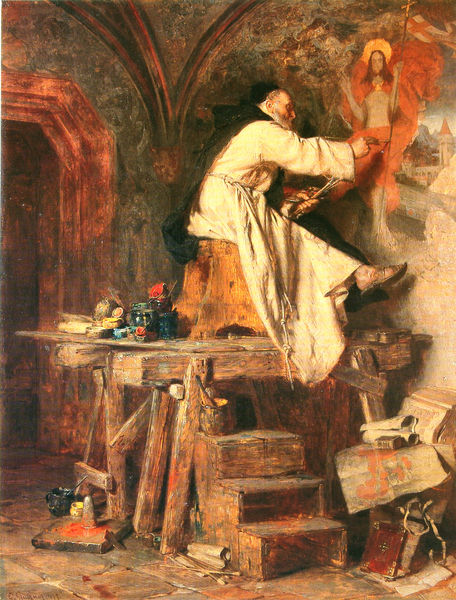
Titel: Einst
Künstler: Eduard von Grützner
Standort: Dachau
Institution: Schloss Haimhausen, Gemälde-Cabinett-Unger
Schlagwörter: dunkel, fuß, gemälde, mann, schatten, umhang, weiß, landschaft, ocker, sitzen, braun, bunt, hell, holz, licht, orange, raum, schwarz, stuhl, szene, tisch, tür, gürtel, rot, beige, hochformat, malerei, alt, bart, wand, architektur, bibel, falten, rahmen, stein, bild, bildnis, portrait, porträt, kirche, boden, geistlicher, gewand, gold, interieur, kutte, mantel, sitzend, stoff, decke, innen, arbeit, genre, engel, beine, bein, füße, bücher, papier, ecke, bogen, alter mann, fahne, flagge, farben, farbe, türe, hocker, schemel, ölgemälde, leiter, treppe, holzboden, wandgemälde, wandmalerei, atelier, maler, lciht, stuck, balken, stufen, überwurf, gestell, kordel, bretter, podest, freude, tor, bögen, fussboden, eingang, keller, nische, treppenstufen, gerüst, gewölbe, buch, seil, künstler, fliesen, für, kittel, kiste, habit, schuh, kunst, malen, pinsel, inneres, kreuzrippen, sandale, heiligenschein, handwerk, werkzeug, putz, nimbus, christus, christusfigur, jesus, jesus christus, christlich, fresken, mönch, erscheinung, fresko, malutensilien, künstlerporträt, vorlagen, steinboden, sakral, zeichner, fresco, auferstehung, michael, franziskaner, unordnung, zeichnungen, michelangelo, pläne, benediktiner, dominikaner, arben, restauration, heiligenfigur, arbeitend, auferstandener, auferstandener christus, dungeon, enthusiastisch, farbtöpfe, folianten, frasko, gjesus, heiligenschien, holzgerüst, kirchenmaler, malend, wandfresco, werkzeuge, wwandmalerei, al fresco, heiligen, pantokrator, kirchenmalerei, kapuziner, auferstanden, angelo, michael angelo, kapuiner, freesko, trippe